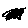
Label: hexagon